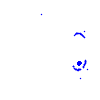
Particle: electron